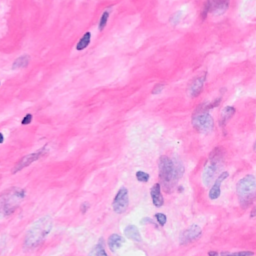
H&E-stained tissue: Breast